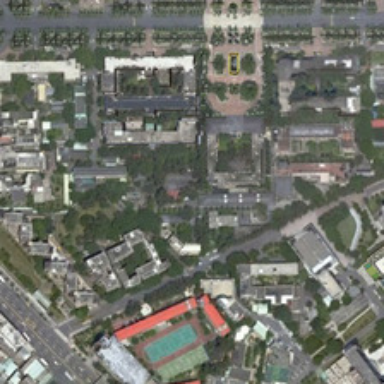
Buildings are surrounded by trees .